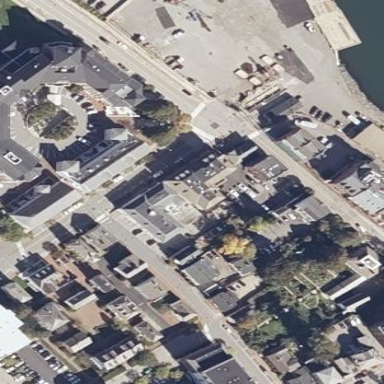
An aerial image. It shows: There is pub in the building.